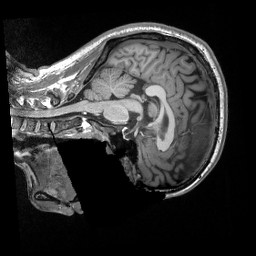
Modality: T1w
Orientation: sagittal
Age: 30
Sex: male
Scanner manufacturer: siemens
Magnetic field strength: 3 T
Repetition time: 2.3 s
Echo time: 0.00298 s